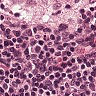
Metastatic tissue present: no